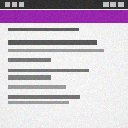
Screen state: on